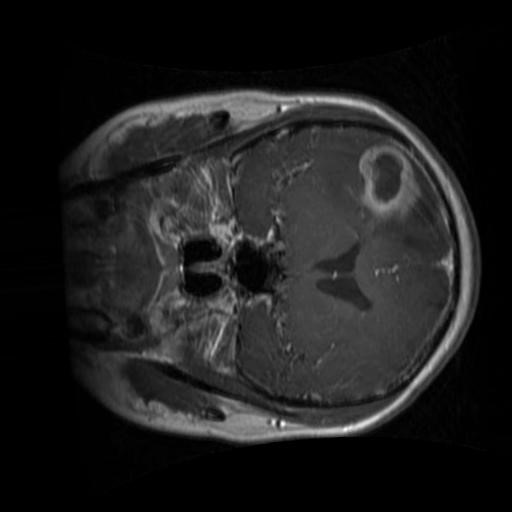
Label: brain_glioma